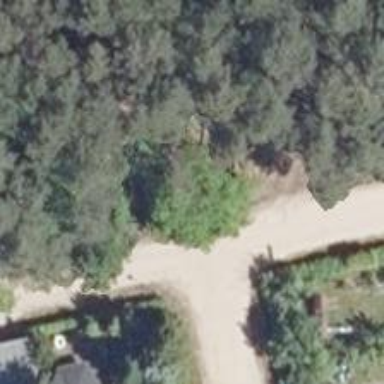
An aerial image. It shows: Residential road.